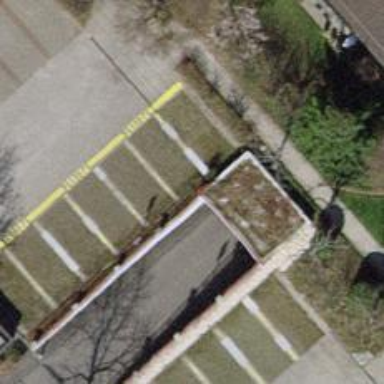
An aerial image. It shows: Parking entrance.